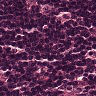
Metastatic tissue present: no